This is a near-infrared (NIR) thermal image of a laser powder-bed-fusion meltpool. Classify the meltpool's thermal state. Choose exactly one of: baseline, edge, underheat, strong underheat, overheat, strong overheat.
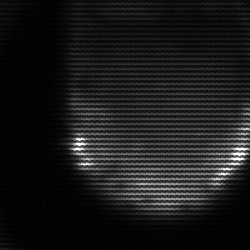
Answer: edge